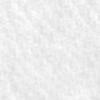
Label: no_change